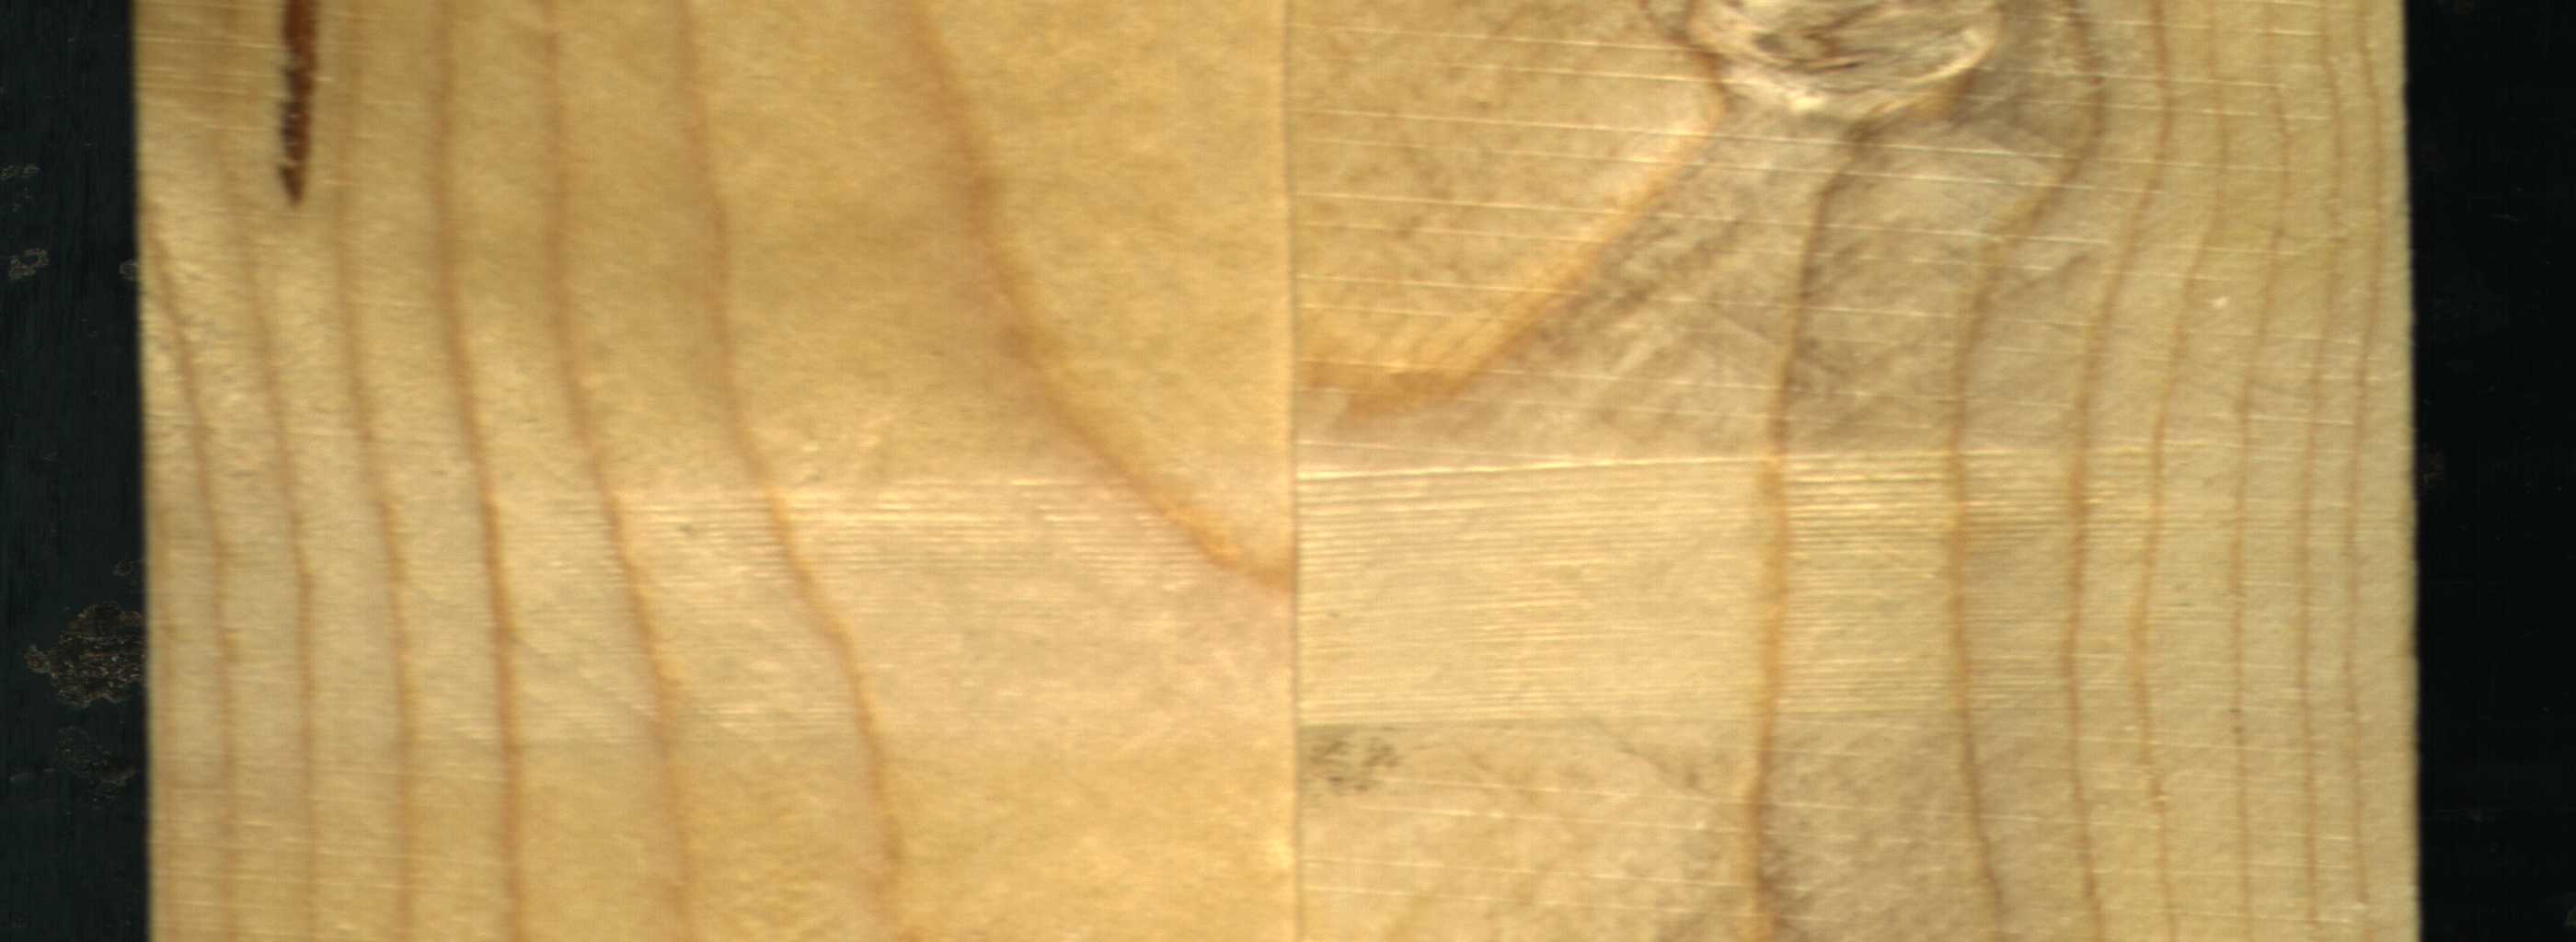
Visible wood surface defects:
resin